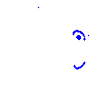
Particle: proton